Interaction volume radius: 5 \u00c5
Interaction volume height: 20 \u00c5
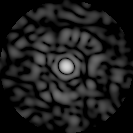
Disorder parameter: 0.8246